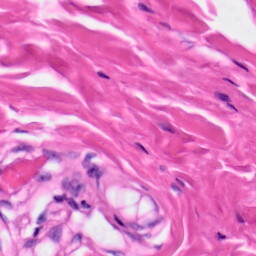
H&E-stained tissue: Skin